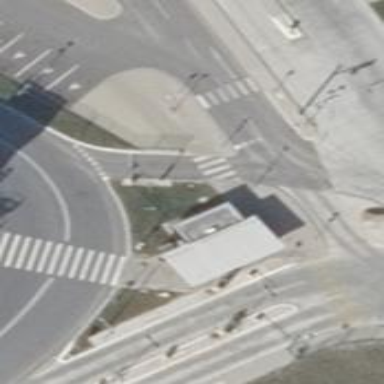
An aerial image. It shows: Zebra crossing on the road.